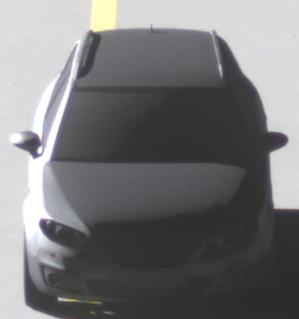
Make: SEAT
Model: Exeo ST 1.6
Detailed model: Exeo (3R) ST
Model produced from: 2010/05
Model produced until: 2010/08
Doors: 5
Color: gray
Road condition: dry road
Daytime: sunrise or sunset
Contrast: high contrast